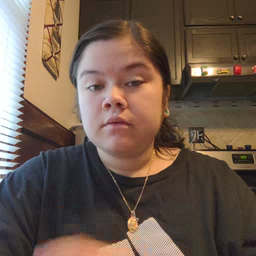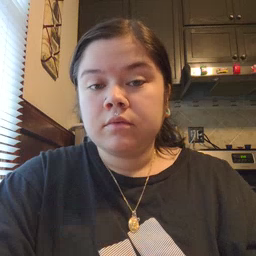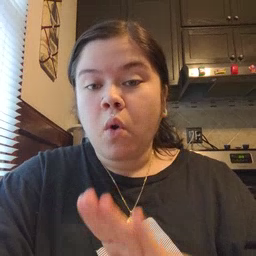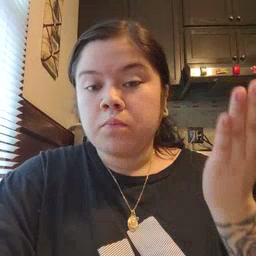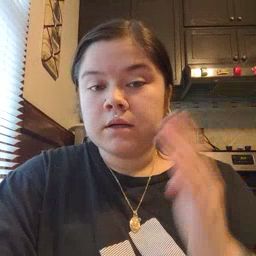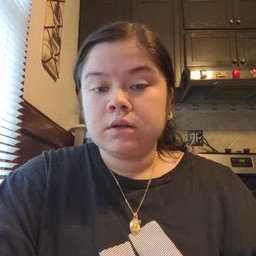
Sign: open